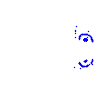
Particle: kaon